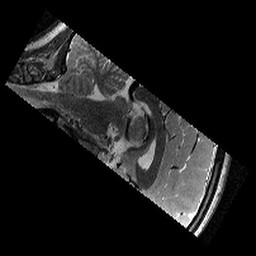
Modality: T2w
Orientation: sagittal
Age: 11
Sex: female
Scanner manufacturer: siemens
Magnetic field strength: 3 T
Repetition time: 9.23 s
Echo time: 0.067 s